Question: I'm currently plotting my graphs like this:
'''
ig.plot(graph, target=file, vertex_color=membership,
vertex_label=[index for index, value in enumerate(graph.vs)],
vertex_frame_width=0,
palette=ig.ClusterColoringPalette(len(set(membership)) + 3))
'''
The plot is output to a PDF file on a single page. It looks decent but the nodes are too crowded. Is there a way to pull the nodes apart so that I can actually see all the edges? I was thinking of increasing the size of the plot but I don't know how to do that.
Here's how it looks right now:
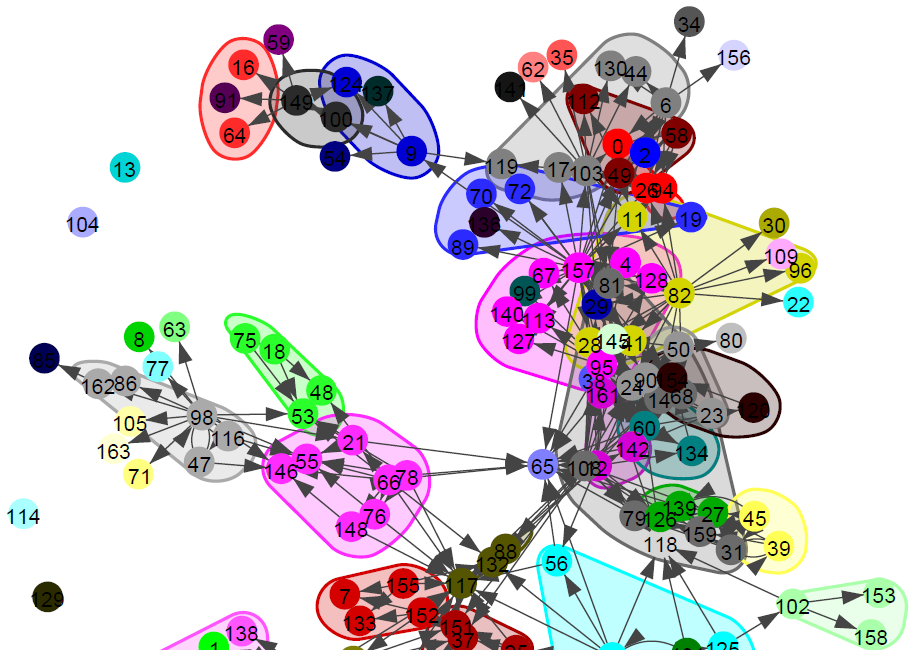
Answer: From thie python <URL>
Layout objects also contain some useful methods to translate, or rotate the coordinates in a batch. However, the primary utility of Layout objects is that you can pass them to the plot() function along with the graph to obtain a 2D drawing
'''
visual_style["layout"] = layout
visual_style["bbox"] = (300, 300)
visual_style["margin"] = 10
plot(g, **visual_style)
'''